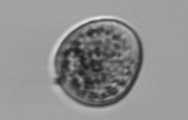
Label: Prorocentrum